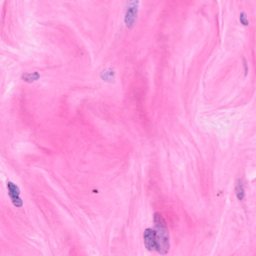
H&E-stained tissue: Breast